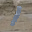
Label: 1